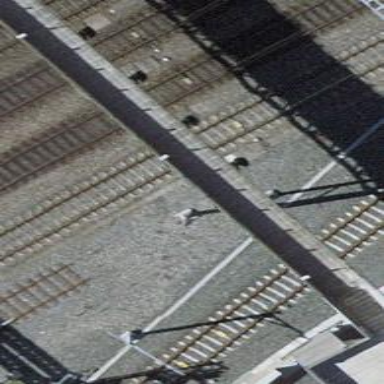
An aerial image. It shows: Rail siding with electrified tracks using contact line.